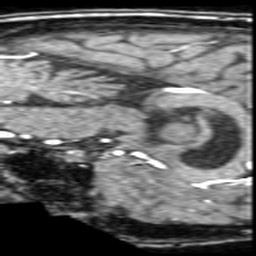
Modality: angio
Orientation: sagittal
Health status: ill
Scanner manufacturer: siemens
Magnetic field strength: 3 T
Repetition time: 0.021 s
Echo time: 0.00343 s